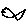
Label: fish